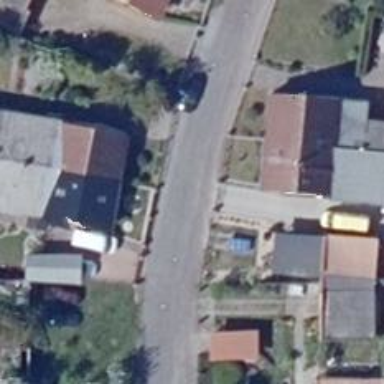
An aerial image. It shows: Living street.